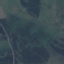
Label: HerbaceousVegetation